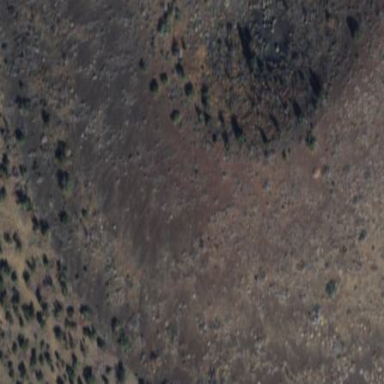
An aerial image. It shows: Patch of scrub vegetation.